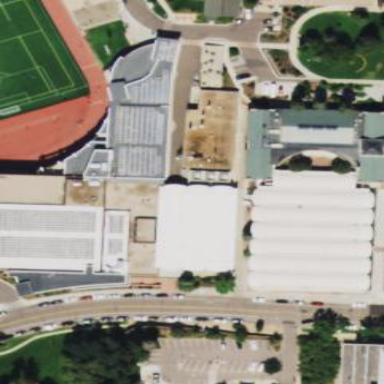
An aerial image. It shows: Sports center building.